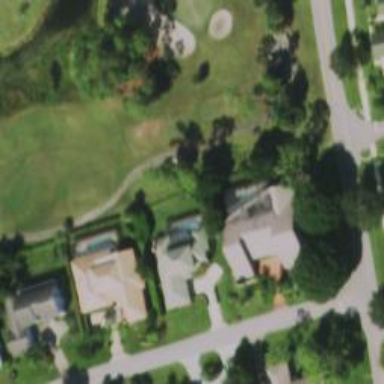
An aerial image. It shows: Path for both roads and golfers.